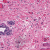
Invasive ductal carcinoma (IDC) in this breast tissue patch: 0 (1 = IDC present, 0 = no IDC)